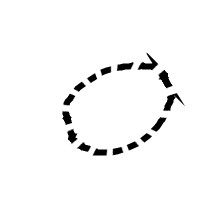
Shape: circle